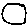
Label: circle